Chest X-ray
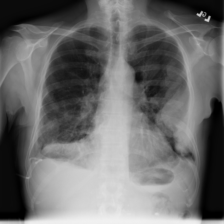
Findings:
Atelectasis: negative
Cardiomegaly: negative
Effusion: negative
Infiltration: negative
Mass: positive
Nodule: negative
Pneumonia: negative
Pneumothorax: negative
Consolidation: negative
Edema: negative
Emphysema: negative
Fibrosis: negative
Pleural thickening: negative
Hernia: negative